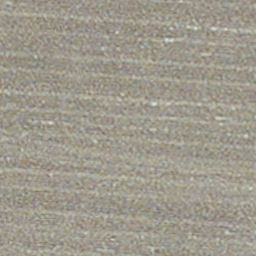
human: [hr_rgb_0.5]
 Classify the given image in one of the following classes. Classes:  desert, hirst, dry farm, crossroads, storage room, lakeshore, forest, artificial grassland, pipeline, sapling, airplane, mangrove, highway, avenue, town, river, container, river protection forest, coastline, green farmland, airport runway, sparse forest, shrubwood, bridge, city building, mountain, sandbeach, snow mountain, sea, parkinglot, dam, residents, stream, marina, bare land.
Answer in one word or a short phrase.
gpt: dry farm